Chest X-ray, PA view. Patient: 39 years old, sex M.
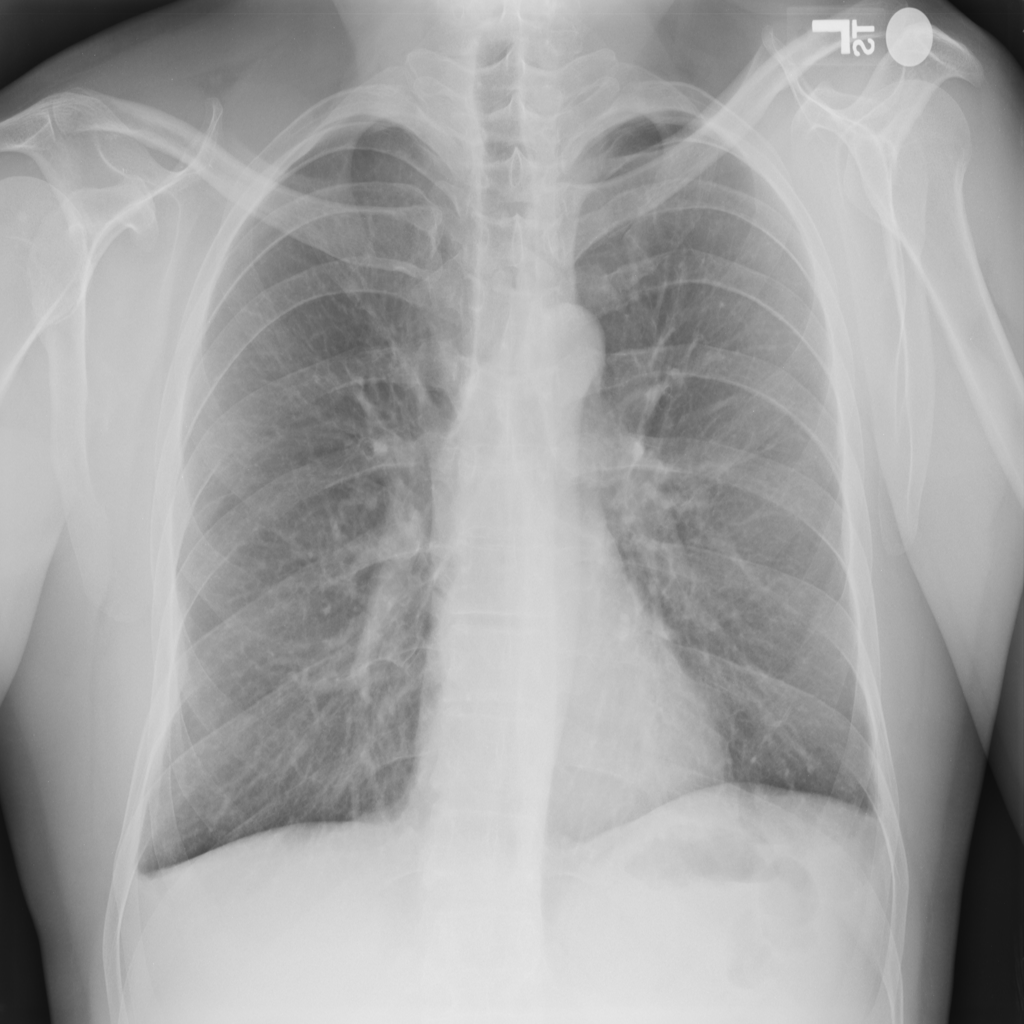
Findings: No Finding